Field crop: maize
Growth stage: 2
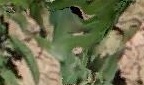
Species: maize